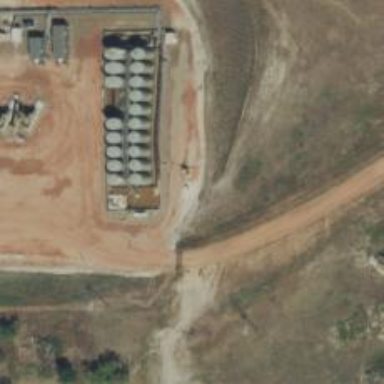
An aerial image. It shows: Storage tank with man-made structure.